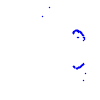
Particle: kaon